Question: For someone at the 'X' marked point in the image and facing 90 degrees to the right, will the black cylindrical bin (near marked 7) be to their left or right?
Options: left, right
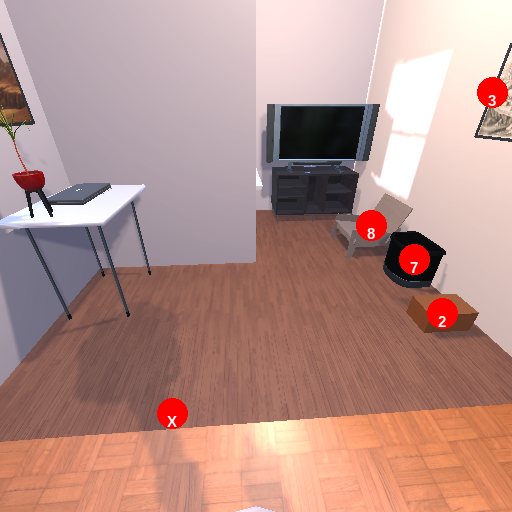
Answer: left